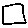
Label: square